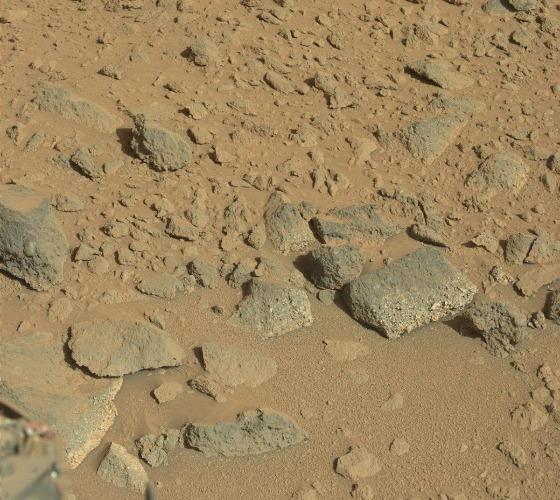
Terrain classes present: Background, Gravel / Sand / Soil, Rock, Shadow